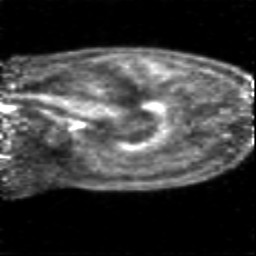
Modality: PET
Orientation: sagittal
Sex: female
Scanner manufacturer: siemens